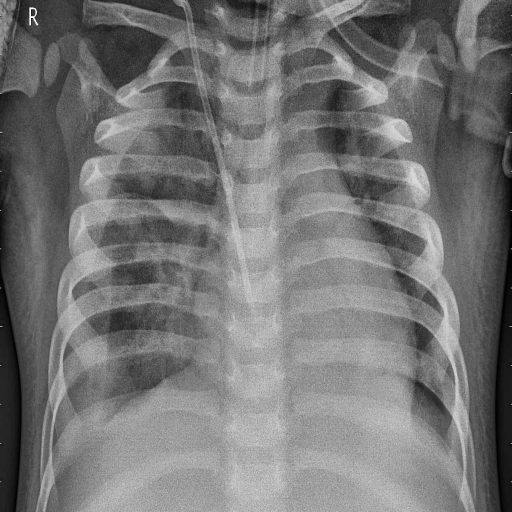
Finding: PNEUMONIA